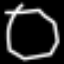
Label: octagon